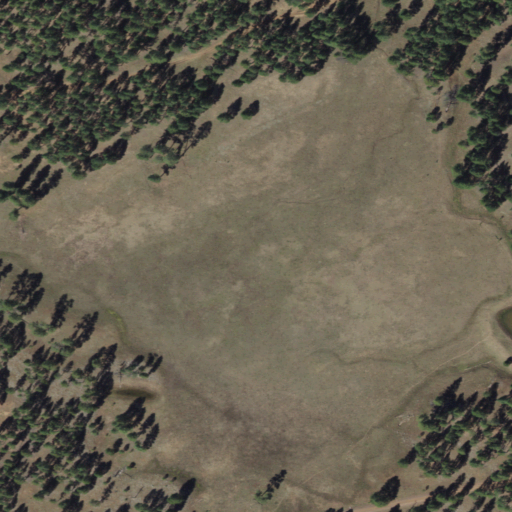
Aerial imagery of plain(s) in Arizona named Bow Ribbon Park containing evergreen forest, shrub, and grassland